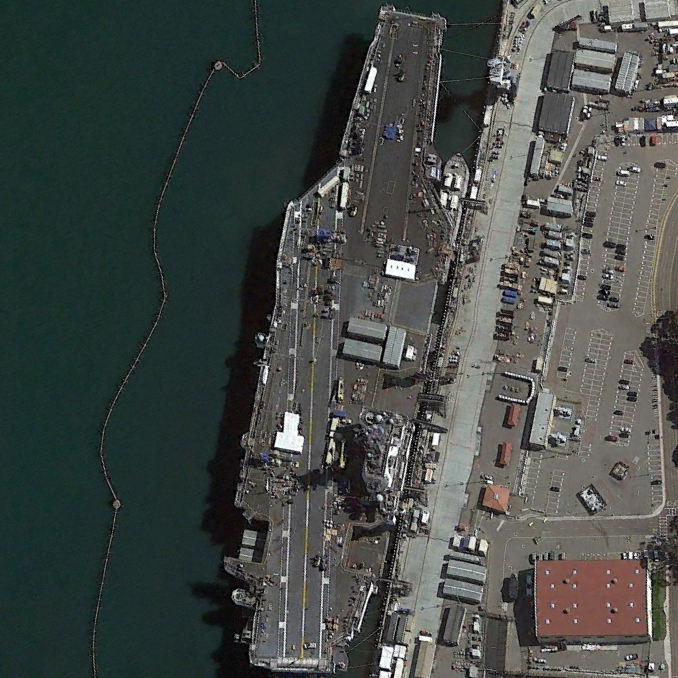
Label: aircraft_carrier